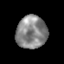
Tissue: lung
Cell type: Epithelial cells
Senescence score: 0.2157
Nuclear area (px): 983
Mean DAPI intensity: 134.567